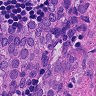
Metastatic tissue present: yes